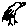
Label: bird